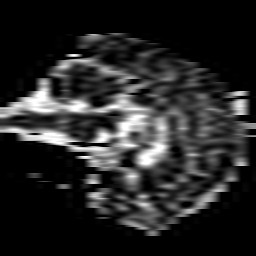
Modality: ADC
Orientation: sagittal
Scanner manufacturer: philips
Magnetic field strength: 1.5 T
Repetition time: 3.115 s
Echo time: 0.06129 s